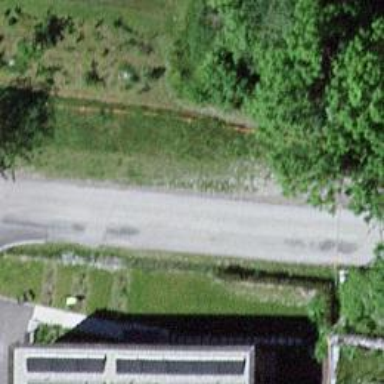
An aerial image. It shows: Asphalt road in residential area.